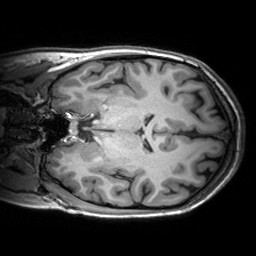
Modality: T1w
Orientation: coronal
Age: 18
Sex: female
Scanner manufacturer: siemens
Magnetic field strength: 3 T
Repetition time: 2.53 s
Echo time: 0.00299 s